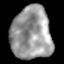
Tissue: lung
Cell type: Epithelial cells
Senescence score: 0.2319
Nuclear area (px): 2082
Mean DAPI intensity: 153.377